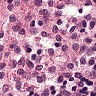
Metastatic tissue present: no